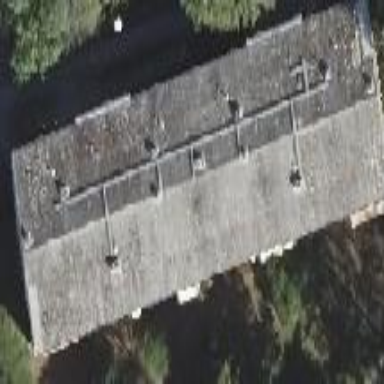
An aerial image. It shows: Gabled roof apartments building.